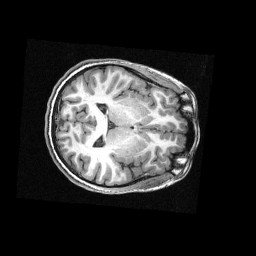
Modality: T1w
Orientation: axial
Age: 13
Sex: female
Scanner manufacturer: siemens
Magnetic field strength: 3 T
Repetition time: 2.3 s
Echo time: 0.00336 s